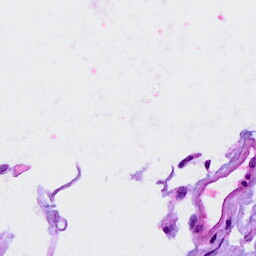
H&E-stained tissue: Breast